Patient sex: M
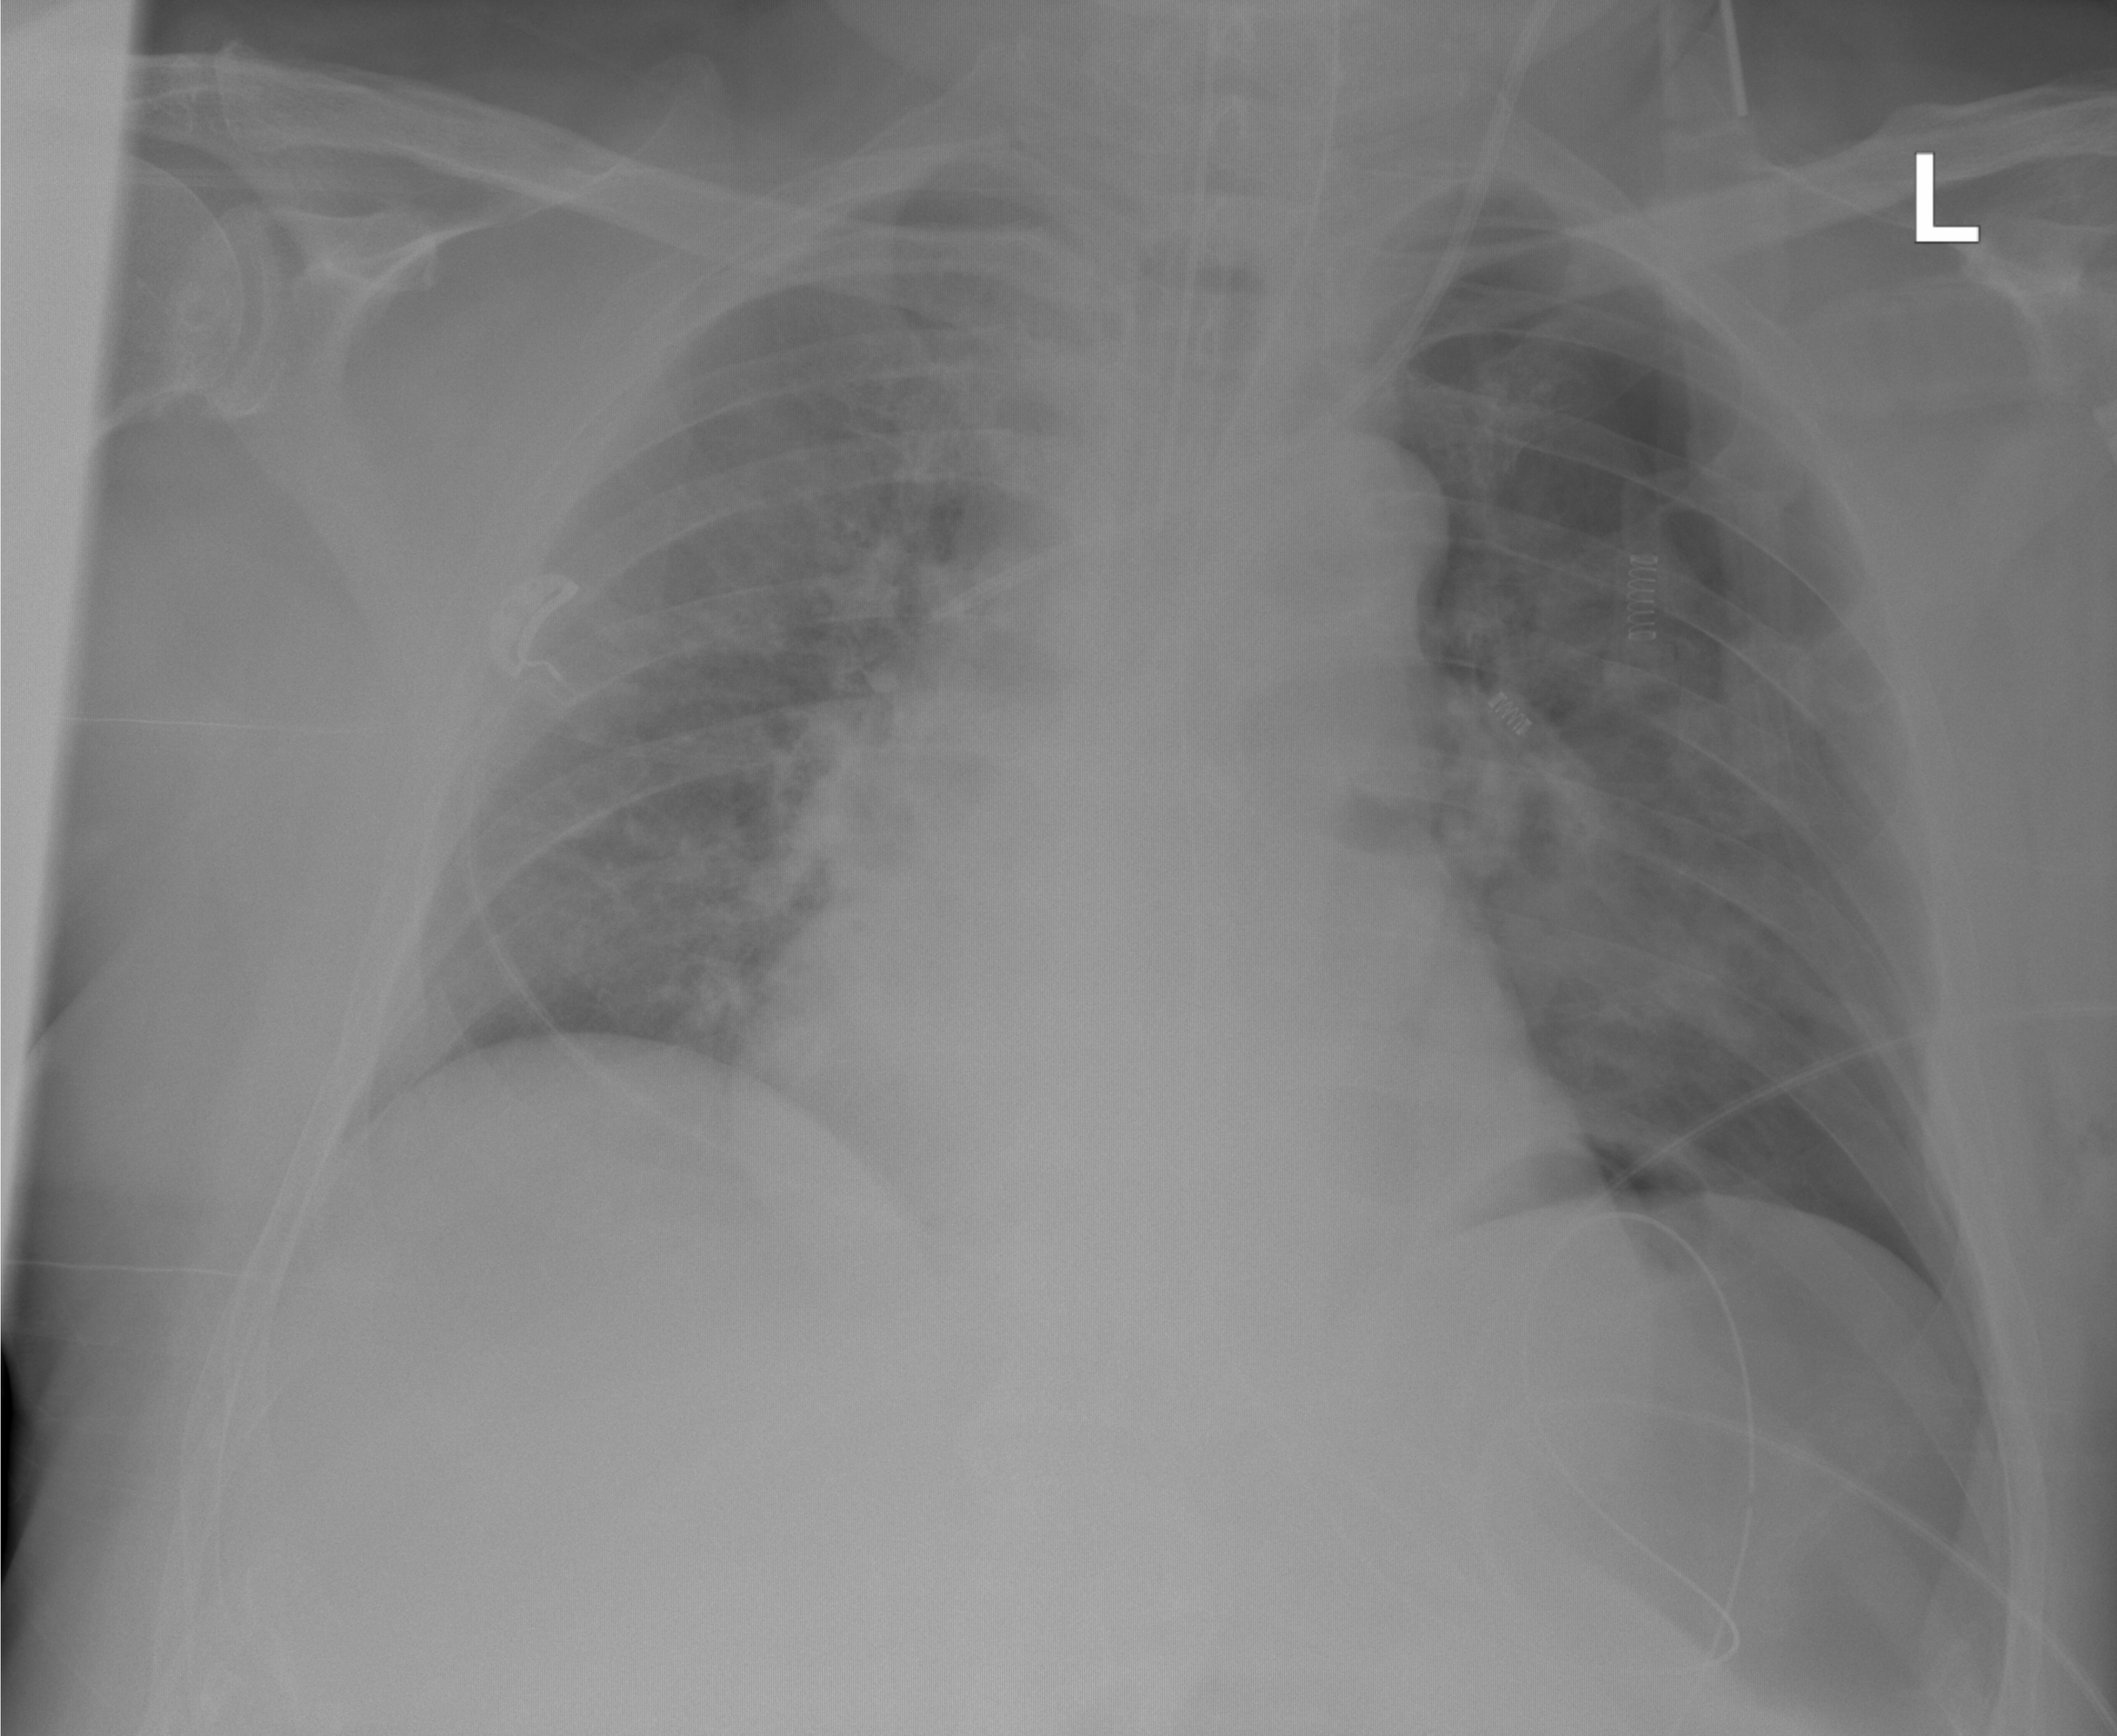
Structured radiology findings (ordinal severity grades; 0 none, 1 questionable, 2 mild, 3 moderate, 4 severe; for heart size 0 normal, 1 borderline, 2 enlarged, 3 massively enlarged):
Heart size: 2
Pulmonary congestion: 2
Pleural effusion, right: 0
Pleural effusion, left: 0
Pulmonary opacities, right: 0
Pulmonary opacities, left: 0
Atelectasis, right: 0
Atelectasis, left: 0